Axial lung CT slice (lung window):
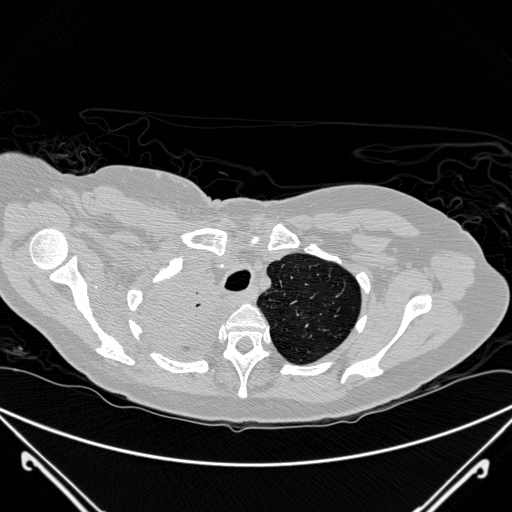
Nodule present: no